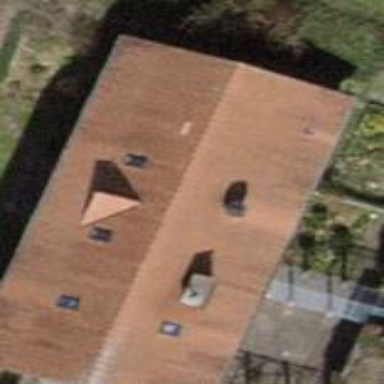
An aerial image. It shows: Building with gabled red roof.